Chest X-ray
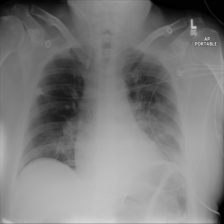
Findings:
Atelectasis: negative
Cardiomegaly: negative
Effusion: negative
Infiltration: positive
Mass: negative
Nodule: negative
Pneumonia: negative
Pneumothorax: negative
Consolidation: negative
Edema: negative
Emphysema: negative
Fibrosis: negative
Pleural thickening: negative
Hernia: negative